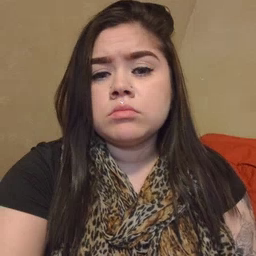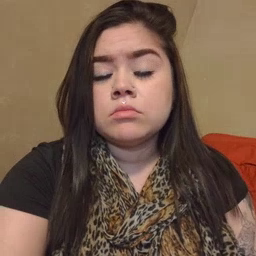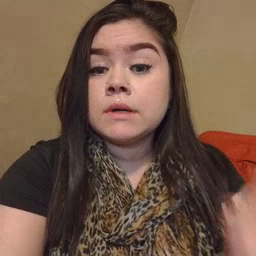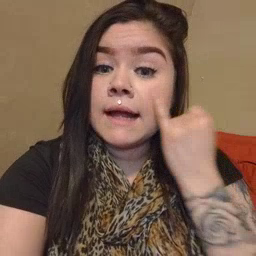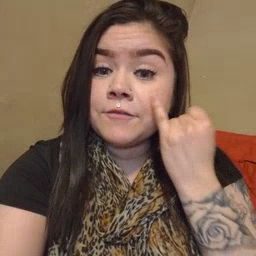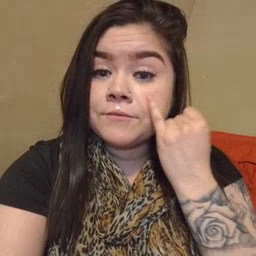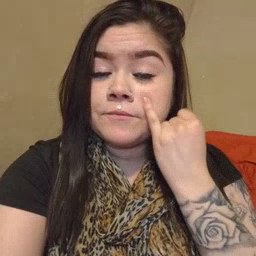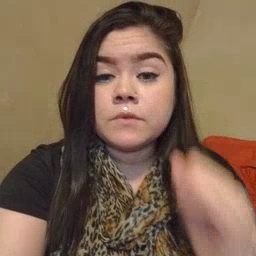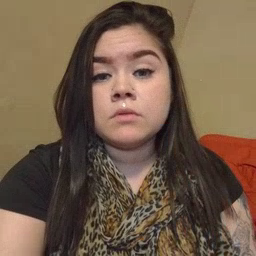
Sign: if